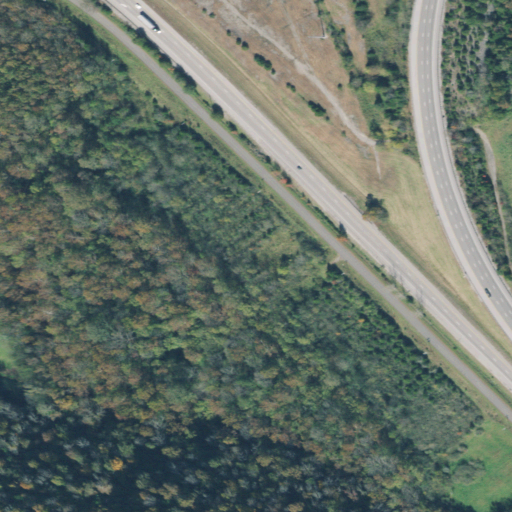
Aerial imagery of valley in Tennessee named Ladd Cove containing mixed forest, deciduous forest, medium intensity development, low intensity development, woody wetlands, pasture, open development, and grassland